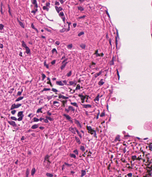
Tumor epithelial tissue: no
Tumor-associated stroma tissue: yes
Normal tissue: no